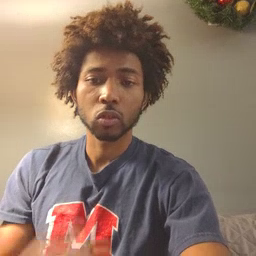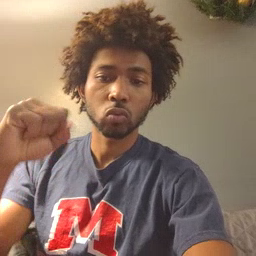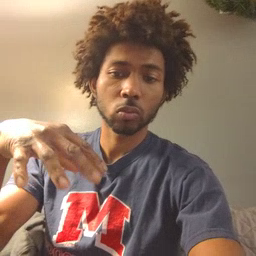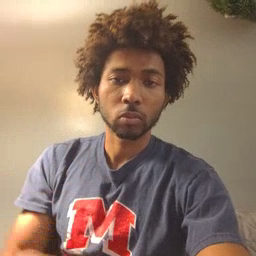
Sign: drop